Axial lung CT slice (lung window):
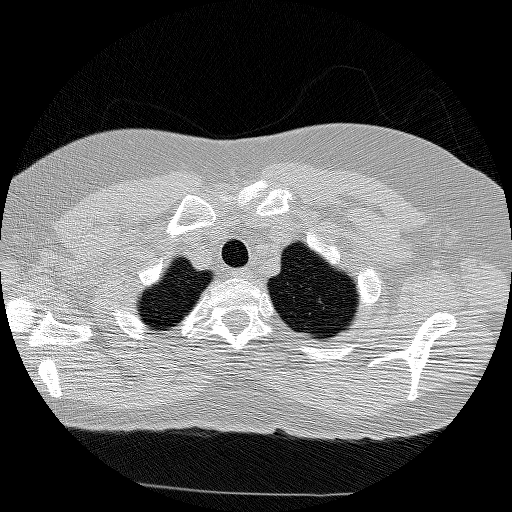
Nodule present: no